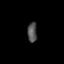
Tissue: lung
Cell type: Others
Senescence score: 0.2157
Nuclear area (px): 186
Mean DAPI intensity: 80.414